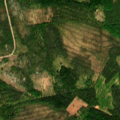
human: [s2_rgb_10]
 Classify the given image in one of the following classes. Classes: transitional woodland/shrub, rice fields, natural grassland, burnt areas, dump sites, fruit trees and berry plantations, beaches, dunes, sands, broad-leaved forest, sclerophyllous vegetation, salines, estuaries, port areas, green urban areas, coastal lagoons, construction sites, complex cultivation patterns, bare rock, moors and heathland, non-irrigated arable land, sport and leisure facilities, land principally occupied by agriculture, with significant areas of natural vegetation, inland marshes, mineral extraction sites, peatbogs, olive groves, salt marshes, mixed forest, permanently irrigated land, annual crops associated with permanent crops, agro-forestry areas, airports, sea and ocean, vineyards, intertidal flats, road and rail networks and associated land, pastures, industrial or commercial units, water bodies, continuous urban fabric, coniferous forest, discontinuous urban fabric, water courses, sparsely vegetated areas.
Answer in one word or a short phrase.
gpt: coniferous forest, mixed forest, transitional woodland/shrub